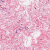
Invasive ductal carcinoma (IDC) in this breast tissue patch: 0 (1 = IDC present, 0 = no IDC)